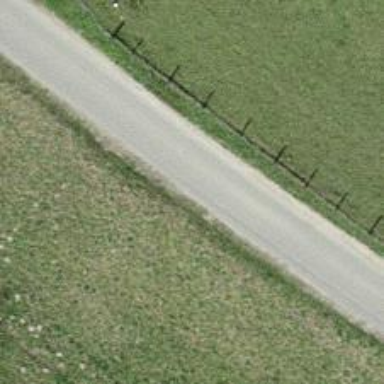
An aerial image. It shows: Unclassified road.